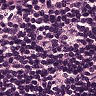
Metastatic tissue present: no